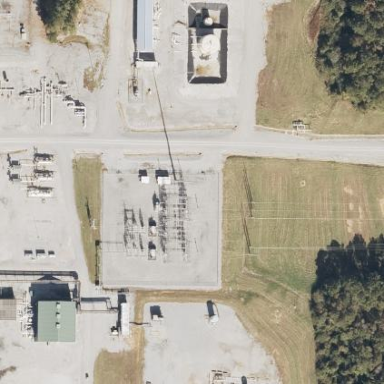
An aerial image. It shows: Industrial power substation surrounded by fence.